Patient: sex M, age 71
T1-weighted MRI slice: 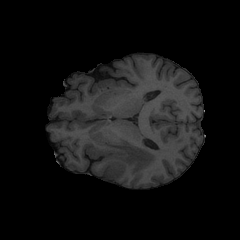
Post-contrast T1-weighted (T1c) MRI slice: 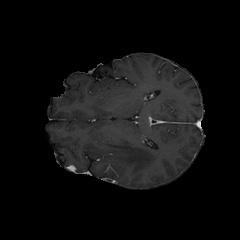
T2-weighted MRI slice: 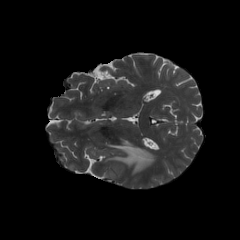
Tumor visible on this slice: yes
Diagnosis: Glioblastoma, IDH-wildtype
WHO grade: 4